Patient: sex F, age 35
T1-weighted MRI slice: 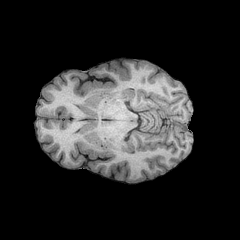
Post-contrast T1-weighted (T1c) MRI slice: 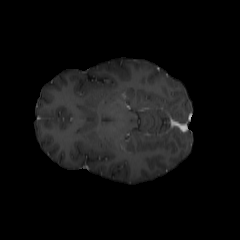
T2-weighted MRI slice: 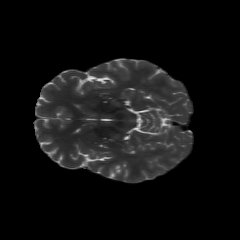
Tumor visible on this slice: no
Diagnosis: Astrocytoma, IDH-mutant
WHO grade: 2